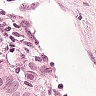
Metastatic tissue present: yes